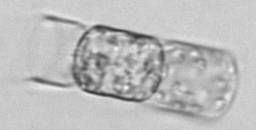
Label: Lauderia_annulata